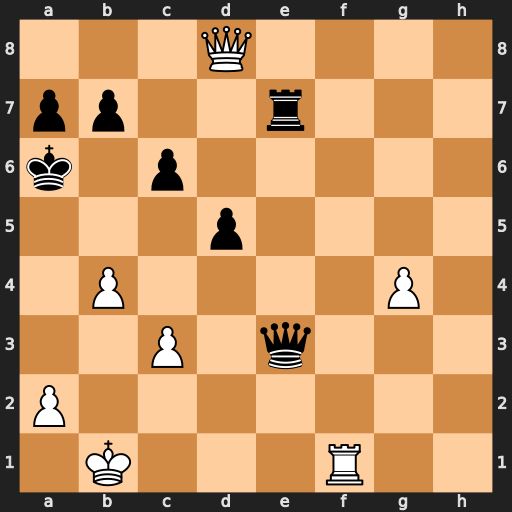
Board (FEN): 3Q4/pp2r3/k1p5/3p4/1P4P1/2P1q3/P7/1K3R2
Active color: w
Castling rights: -
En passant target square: -
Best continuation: Qa5#